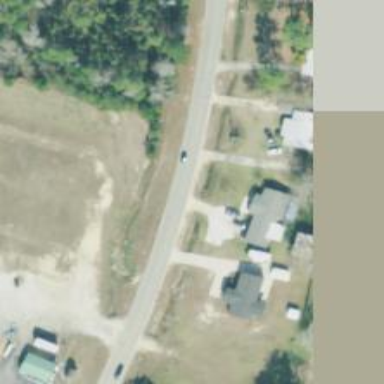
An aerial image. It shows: Residential road.